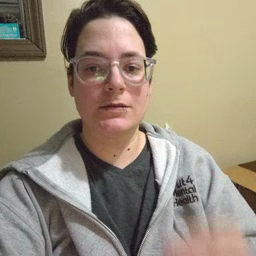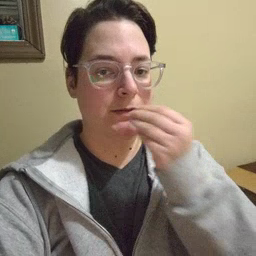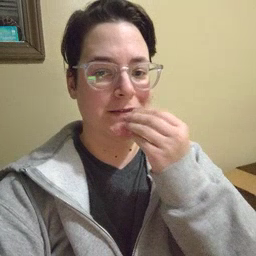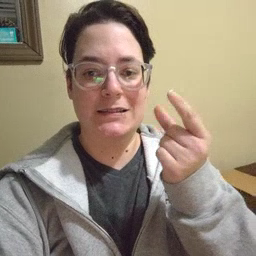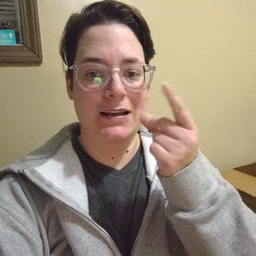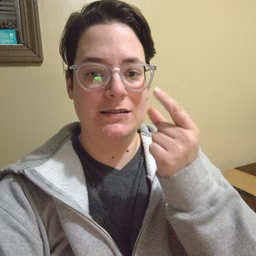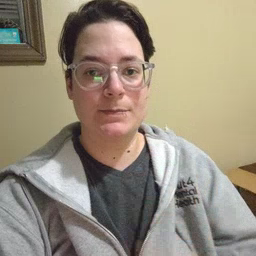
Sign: snack